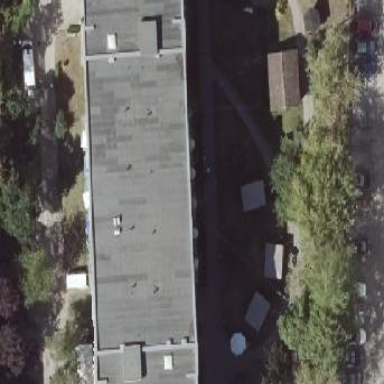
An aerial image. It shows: Dormitory building with hipped roof.